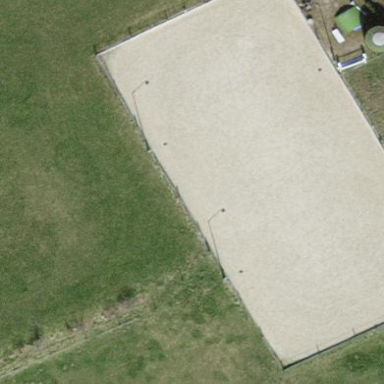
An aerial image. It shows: Sand pitch for equestrian sport activities.